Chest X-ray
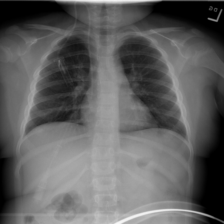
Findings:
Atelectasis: negative
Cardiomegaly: negative
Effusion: negative
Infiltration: negative
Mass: negative
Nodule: negative
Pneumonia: negative
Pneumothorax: negative
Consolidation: negative
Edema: negative
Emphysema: negative
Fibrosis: negative
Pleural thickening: negative
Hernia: negative